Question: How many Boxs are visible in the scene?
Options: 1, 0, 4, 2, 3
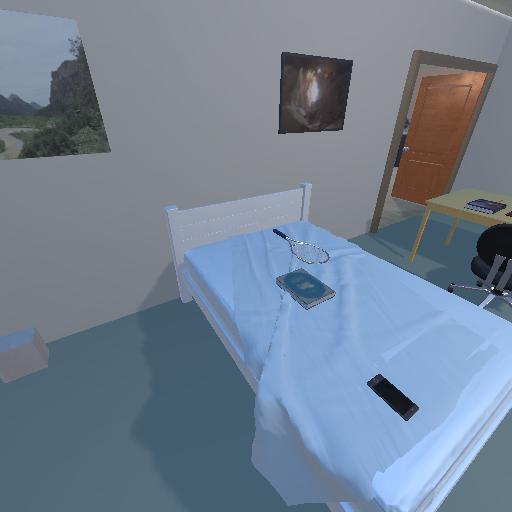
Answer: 1